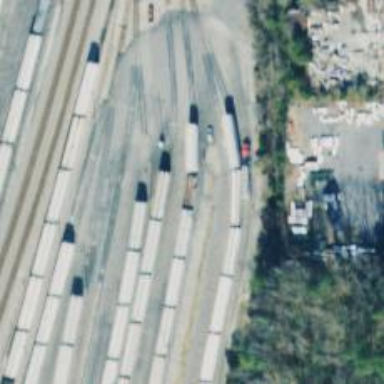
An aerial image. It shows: Rail spur service.